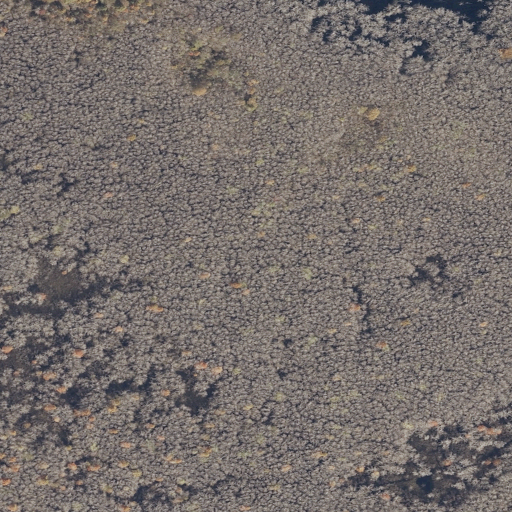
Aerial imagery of plain(s) in Mississippi named Palmetto Flats containing woody wetlands and herbaceous wetlands